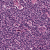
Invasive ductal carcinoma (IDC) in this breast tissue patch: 1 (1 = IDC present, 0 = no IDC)